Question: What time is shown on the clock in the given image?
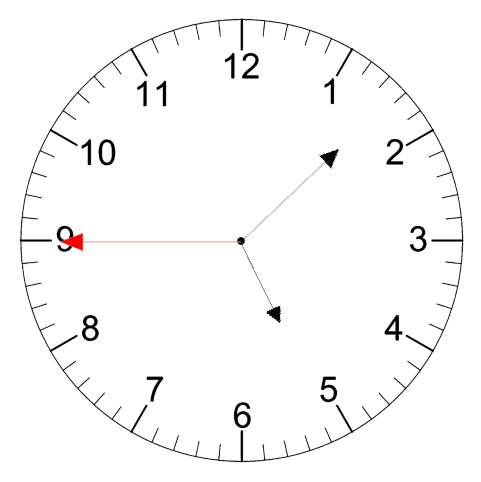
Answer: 05:07:45